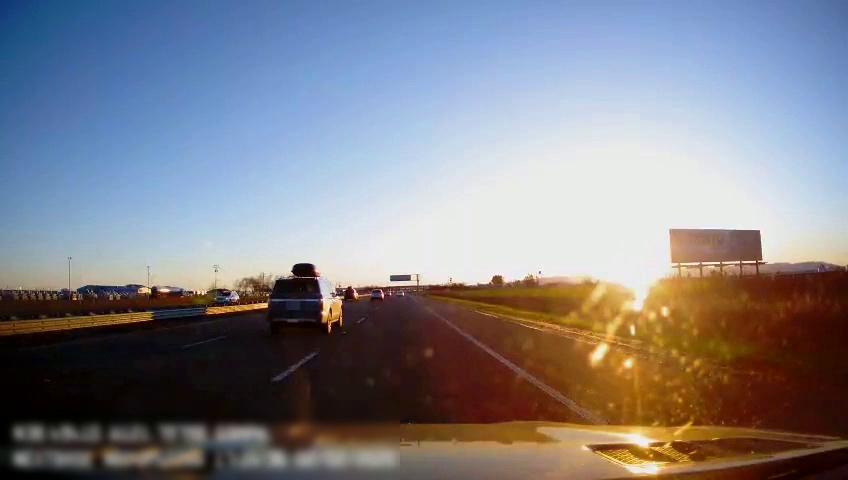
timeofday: Day
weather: Sunny
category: Drivable Space
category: Vehicles | SUV
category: Vehicles | SUV
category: Vehicles | SUV
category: Vehicles | SUV
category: Lanes | Alternate Lane
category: Lanes | Alternate Lane
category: Lanes | Current Lane
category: Lanes | Alternate Lane
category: Traffic | Signs